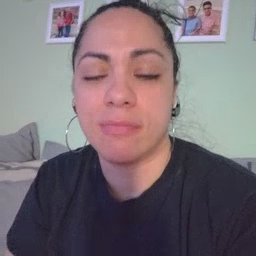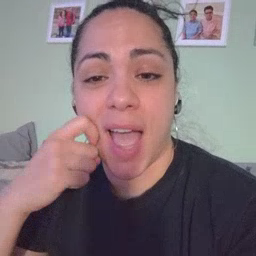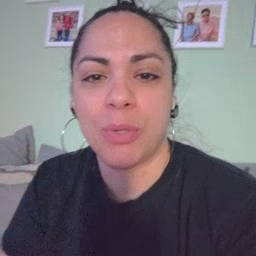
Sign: apple